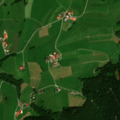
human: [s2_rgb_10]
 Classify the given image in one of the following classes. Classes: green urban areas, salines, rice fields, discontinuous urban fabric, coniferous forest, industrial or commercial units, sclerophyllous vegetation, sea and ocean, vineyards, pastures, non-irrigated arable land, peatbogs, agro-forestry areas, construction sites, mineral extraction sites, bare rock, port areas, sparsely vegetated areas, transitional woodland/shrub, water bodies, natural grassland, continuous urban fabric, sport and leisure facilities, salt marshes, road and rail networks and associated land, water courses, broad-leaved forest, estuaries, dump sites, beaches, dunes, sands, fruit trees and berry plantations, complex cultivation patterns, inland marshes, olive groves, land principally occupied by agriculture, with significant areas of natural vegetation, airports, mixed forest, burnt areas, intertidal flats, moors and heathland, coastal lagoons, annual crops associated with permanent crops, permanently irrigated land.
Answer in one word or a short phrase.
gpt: pastures, coniferous forest